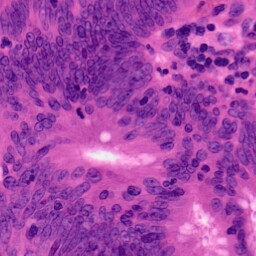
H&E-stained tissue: Colon